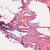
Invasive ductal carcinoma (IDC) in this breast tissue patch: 0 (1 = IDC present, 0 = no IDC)